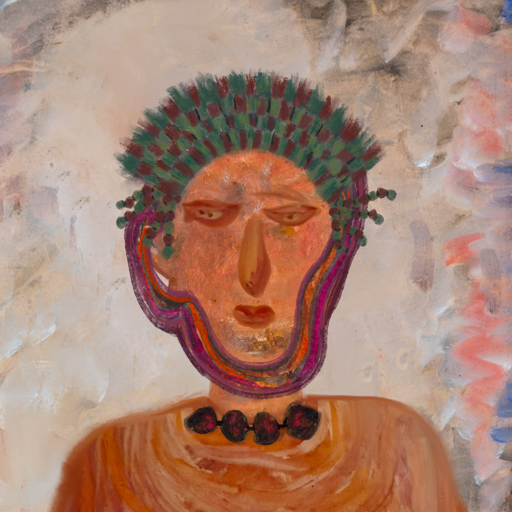
Background: Roy_Bahadur, Head And Neck Front: Boggyland, Face Front: Pious_Lady, Bust: Pious_Lady, Hair Front: Hypocrite, Head Accessory: After_Raid_Crown, Second Necklace: Blank, Necklace: Mosgoul, Baby: Blank